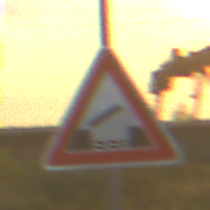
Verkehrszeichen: BeweglicheBruecke
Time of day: SunriseSunset
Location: Outdoor (Suburban)
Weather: PartlyCloudy
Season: NotSpecified
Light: Natural